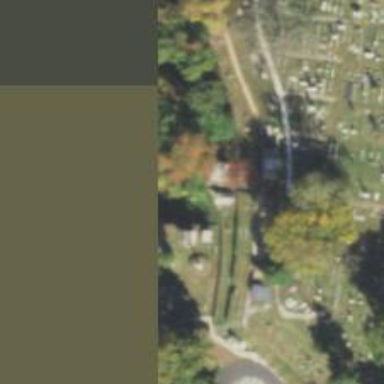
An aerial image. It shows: Historic memorial.